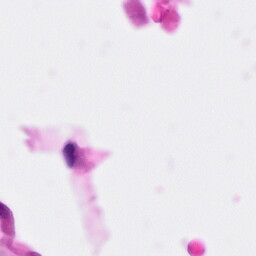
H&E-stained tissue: Pancreatic